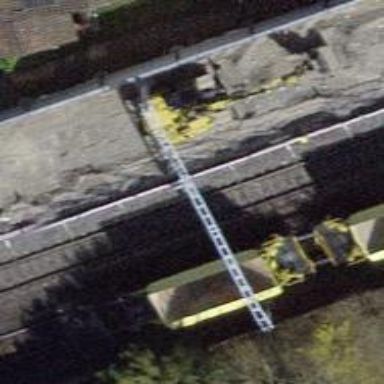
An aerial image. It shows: Single railway track with electrified contact line. It is spur track.